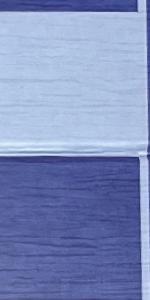
Label: Empty